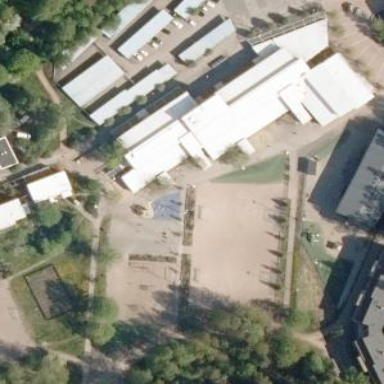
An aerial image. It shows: Elementary school.